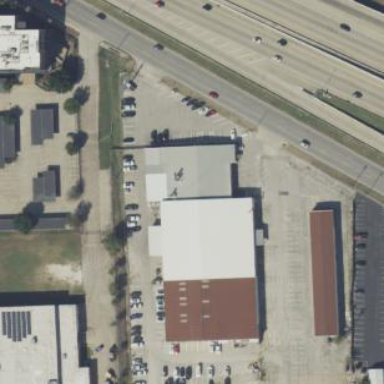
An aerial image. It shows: Building housing car shop.